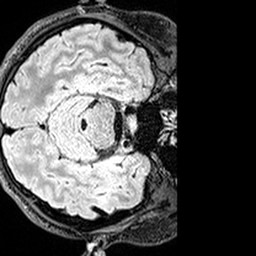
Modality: FLAIR
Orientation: axial
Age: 21
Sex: female
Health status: healthy
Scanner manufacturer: siemens
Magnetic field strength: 3 T
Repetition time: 5 s
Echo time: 0.388 s